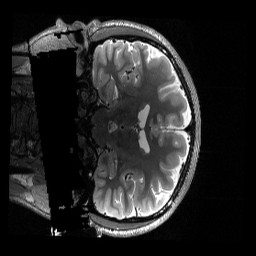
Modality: T2w
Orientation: coronal
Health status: healthy
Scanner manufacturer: siemens
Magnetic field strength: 3 T
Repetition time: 3.2 s
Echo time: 0.563 s